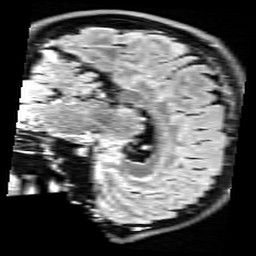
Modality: FLAIR
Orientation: sagittal
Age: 40
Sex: male
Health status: healthy
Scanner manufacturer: siemens
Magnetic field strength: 3 T
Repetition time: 9 s
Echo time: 0.088 s